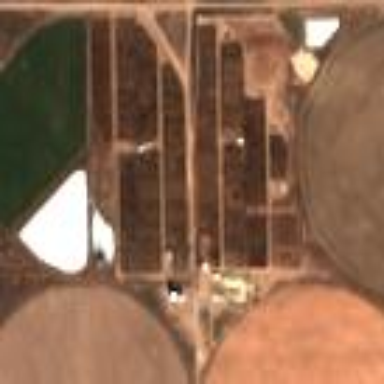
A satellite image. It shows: Farmyard with feedlot farming system.